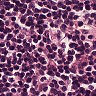
Metastatic tissue present: no